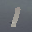
Label: 1